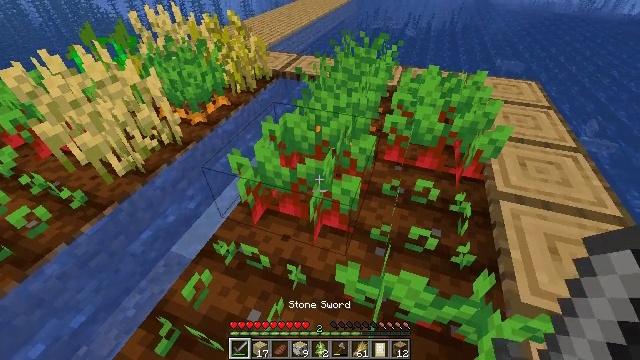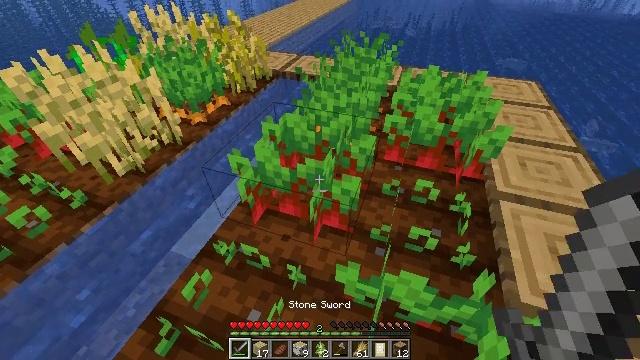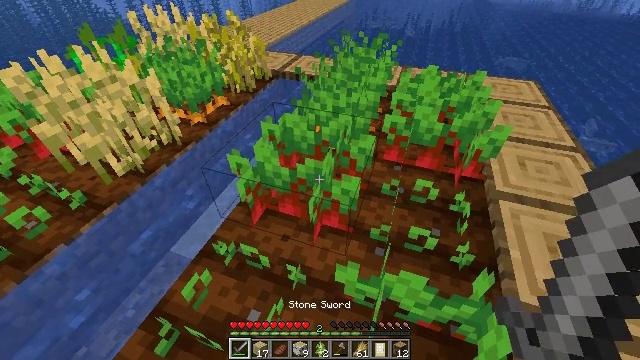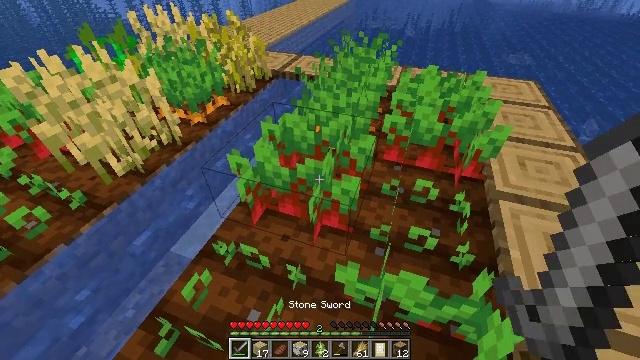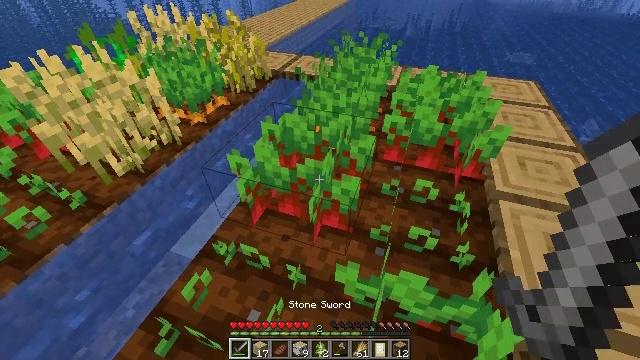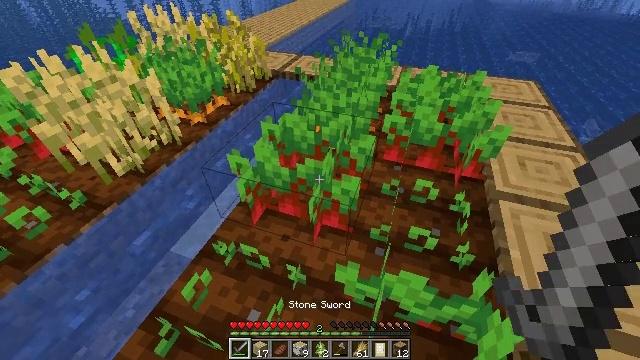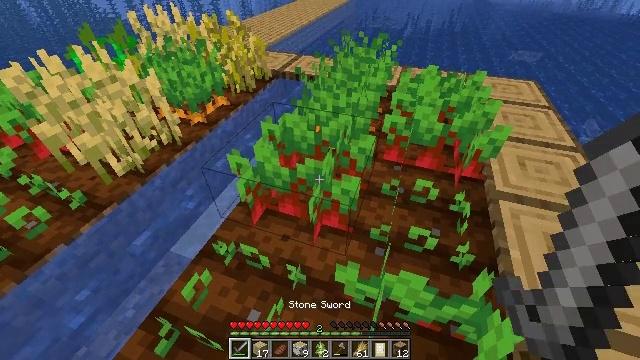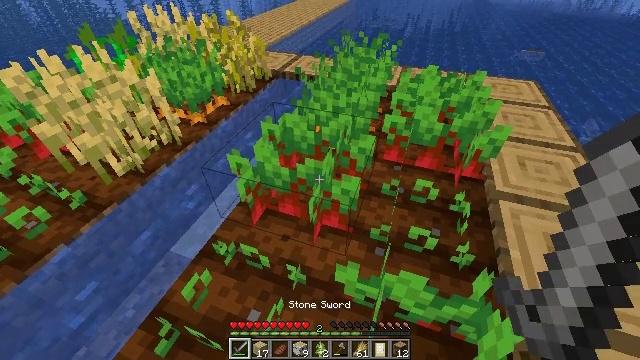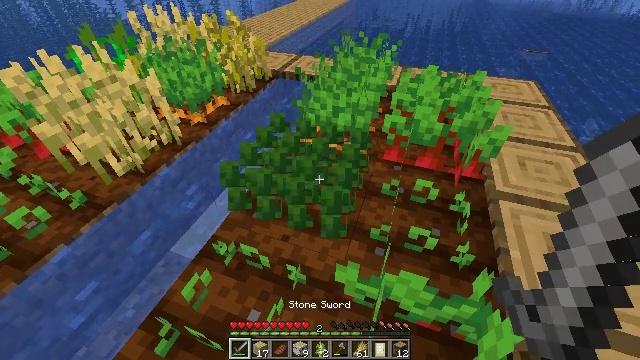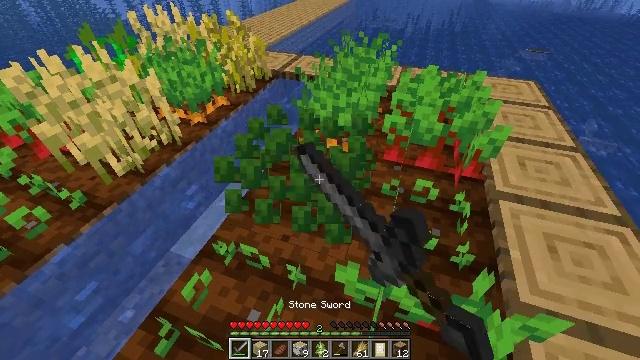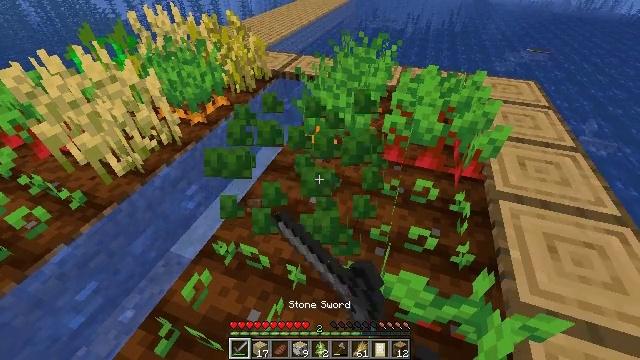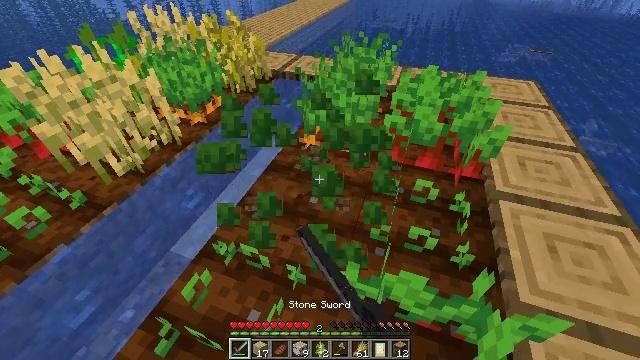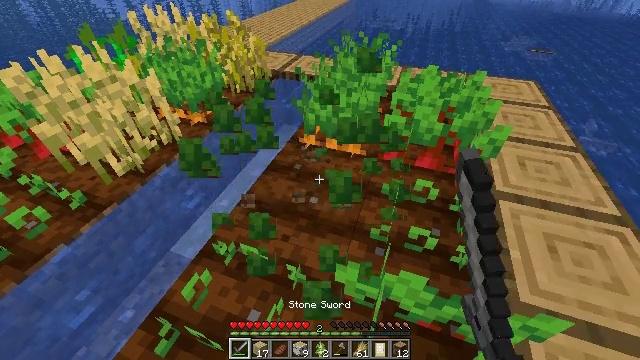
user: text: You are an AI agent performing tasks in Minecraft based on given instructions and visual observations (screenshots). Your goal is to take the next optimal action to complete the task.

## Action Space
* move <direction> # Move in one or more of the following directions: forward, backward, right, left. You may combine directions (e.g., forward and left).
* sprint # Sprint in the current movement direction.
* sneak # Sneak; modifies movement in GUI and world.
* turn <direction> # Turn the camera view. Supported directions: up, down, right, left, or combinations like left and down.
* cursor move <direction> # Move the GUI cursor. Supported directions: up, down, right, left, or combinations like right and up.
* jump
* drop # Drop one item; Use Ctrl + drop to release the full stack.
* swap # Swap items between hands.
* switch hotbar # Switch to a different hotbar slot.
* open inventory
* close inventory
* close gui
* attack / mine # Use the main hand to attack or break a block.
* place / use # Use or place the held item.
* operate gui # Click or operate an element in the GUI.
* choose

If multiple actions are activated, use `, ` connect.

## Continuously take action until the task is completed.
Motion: motion action
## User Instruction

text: Mine beetroots from the garden.
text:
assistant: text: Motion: no_op
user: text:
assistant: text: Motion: no_op
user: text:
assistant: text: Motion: no_op
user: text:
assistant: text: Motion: no_op
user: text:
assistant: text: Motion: no_op
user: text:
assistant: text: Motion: no_op
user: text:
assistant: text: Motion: no_op
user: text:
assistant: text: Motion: attack / mine
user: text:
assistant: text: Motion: attack / mine
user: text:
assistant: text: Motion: attack / mine
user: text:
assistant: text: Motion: attack / mine
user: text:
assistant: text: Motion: attack / mine
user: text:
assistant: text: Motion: attack / mine